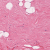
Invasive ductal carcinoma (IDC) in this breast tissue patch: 0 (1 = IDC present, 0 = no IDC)